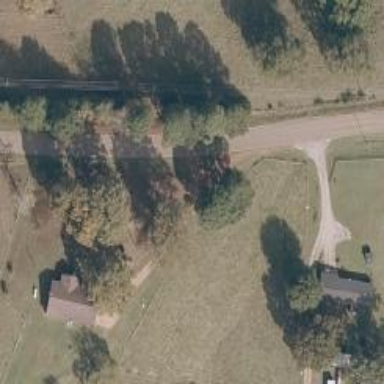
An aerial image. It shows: Driveway leading to service road.